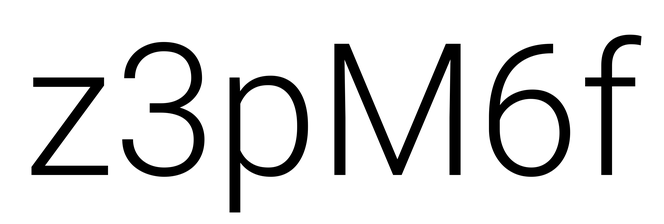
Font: Roboto_Light